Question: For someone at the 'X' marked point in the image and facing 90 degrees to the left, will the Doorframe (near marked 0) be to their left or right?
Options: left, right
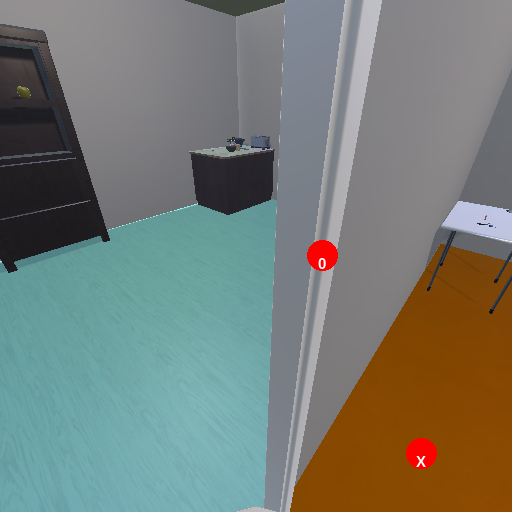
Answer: left